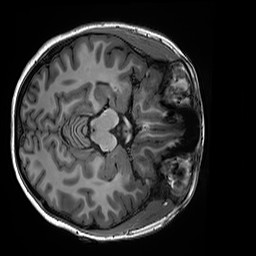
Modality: T1w
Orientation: axial
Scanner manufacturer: siemens
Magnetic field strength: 3 T
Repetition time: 2.5 s
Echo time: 0.00299 s